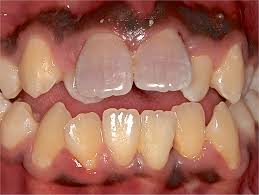
Condition: Tooth Discoloration